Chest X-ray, PA view. Patient: 68 years old, sex M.
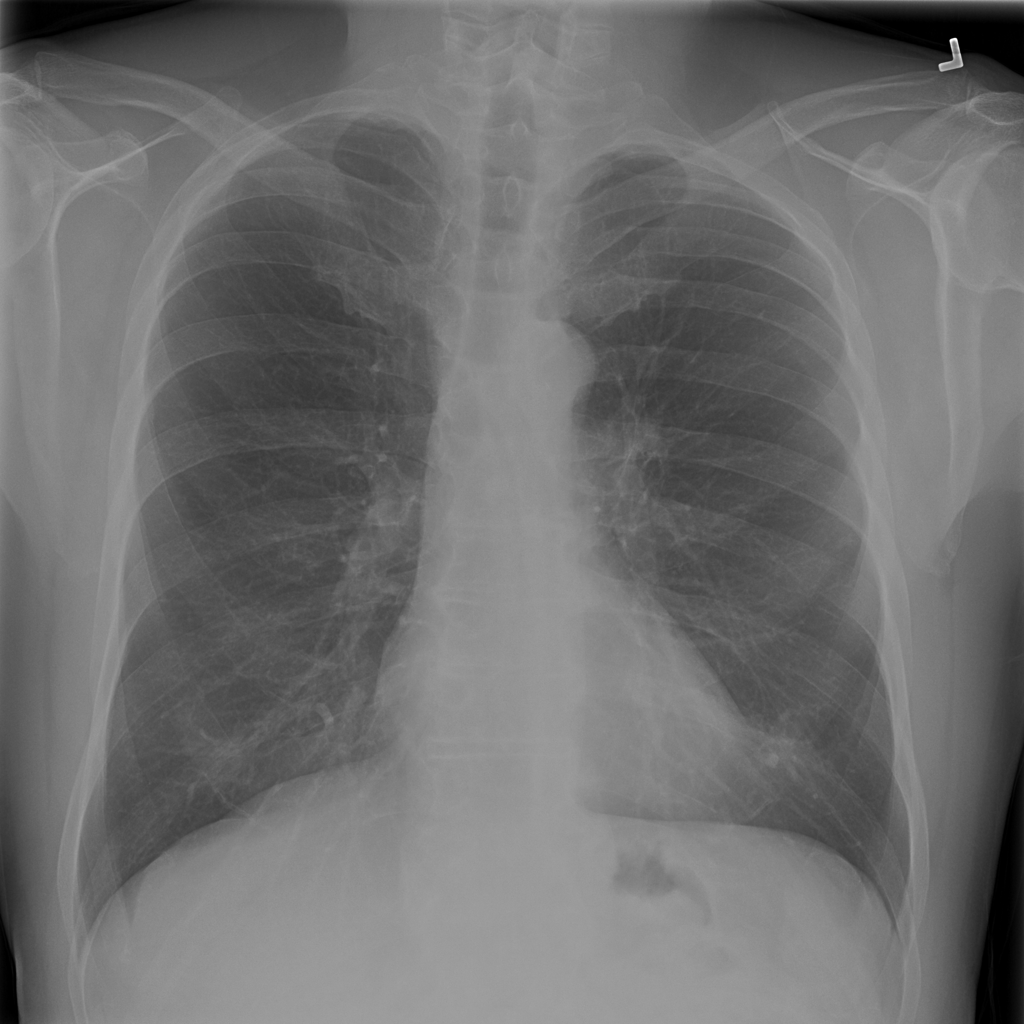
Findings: No Finding